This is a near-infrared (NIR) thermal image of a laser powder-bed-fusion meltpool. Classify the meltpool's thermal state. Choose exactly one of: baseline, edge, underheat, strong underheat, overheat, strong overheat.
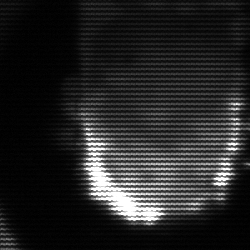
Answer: baseline